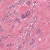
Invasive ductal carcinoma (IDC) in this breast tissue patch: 1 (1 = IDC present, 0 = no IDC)